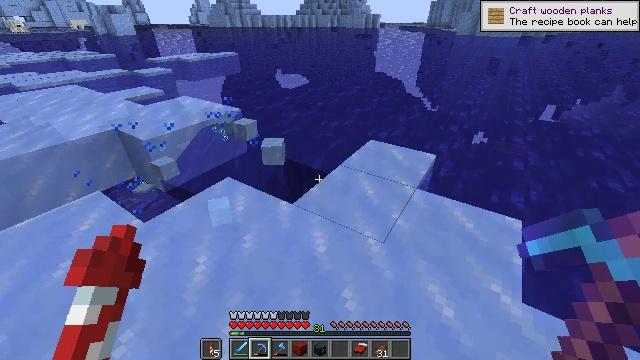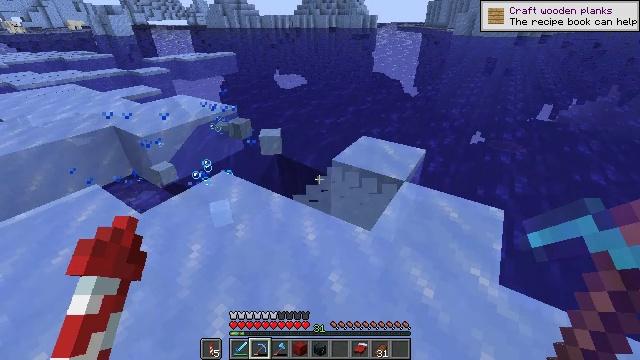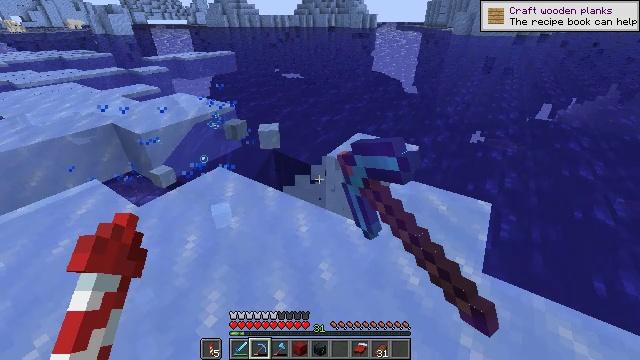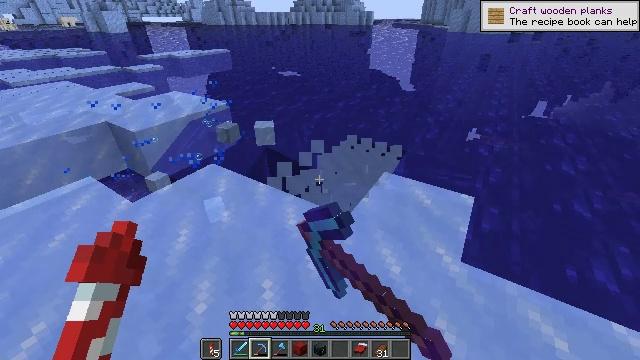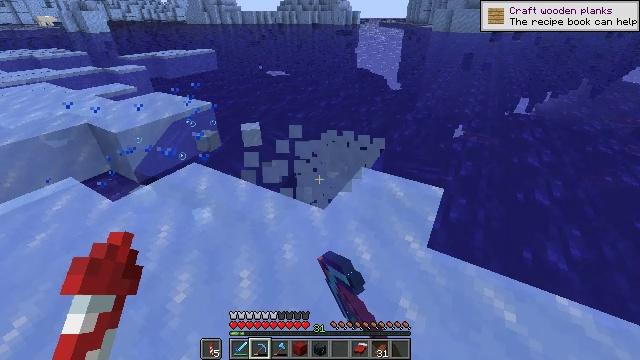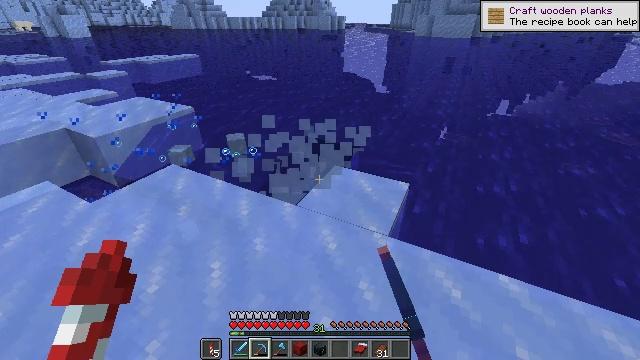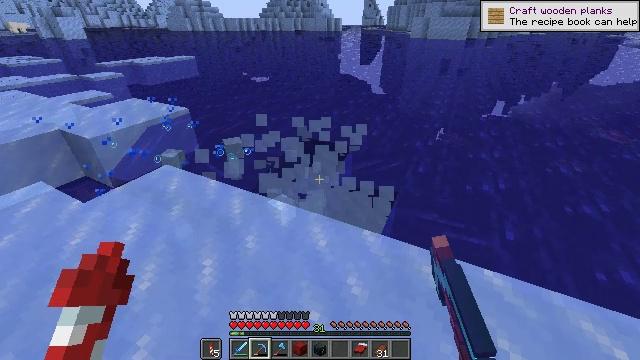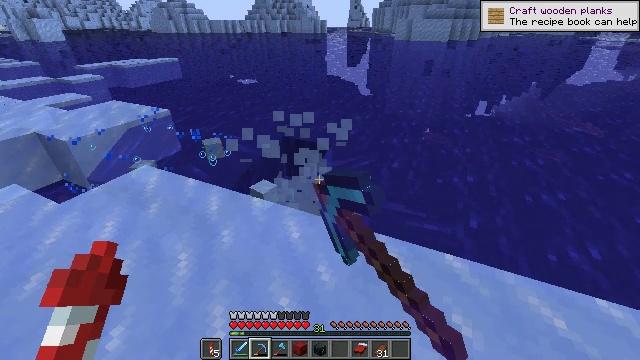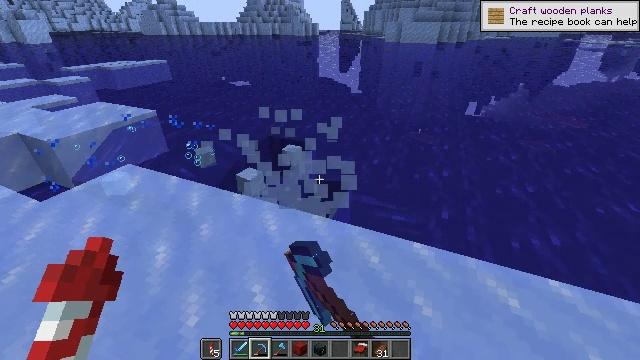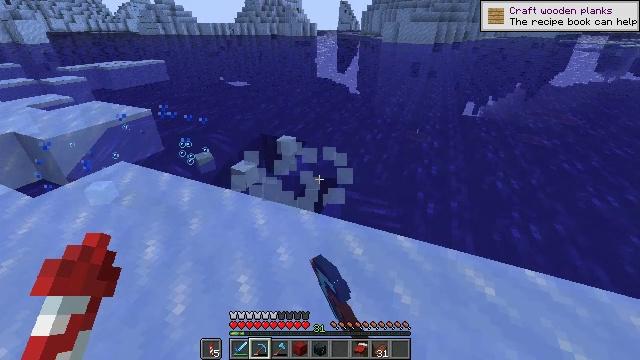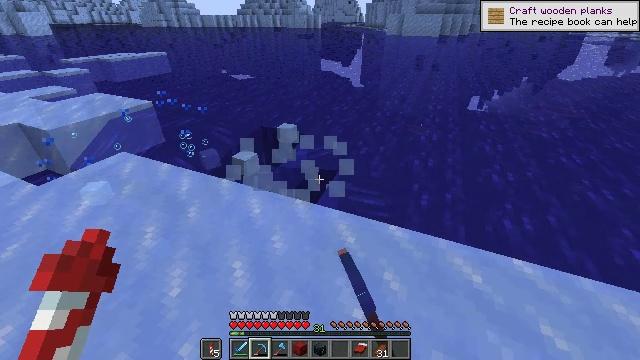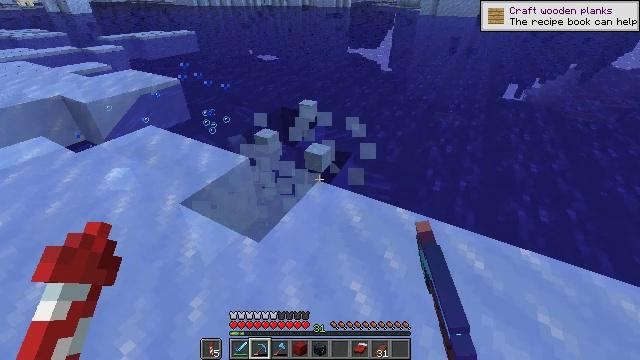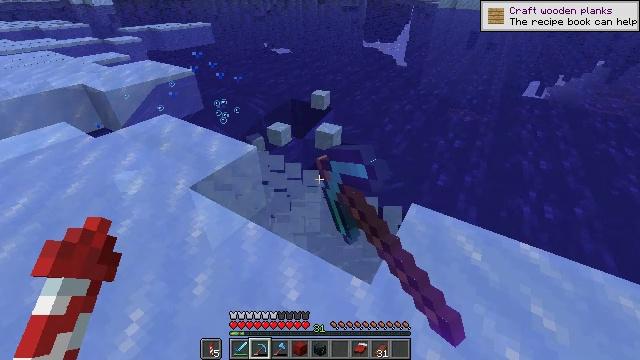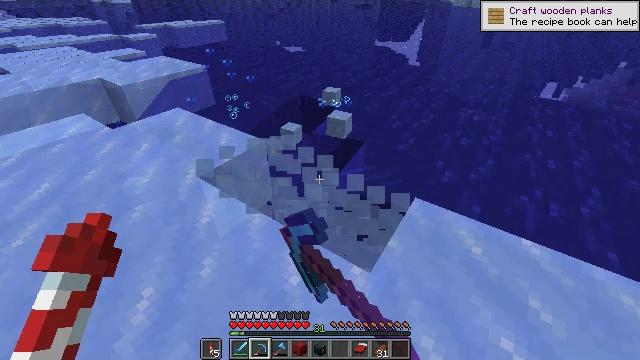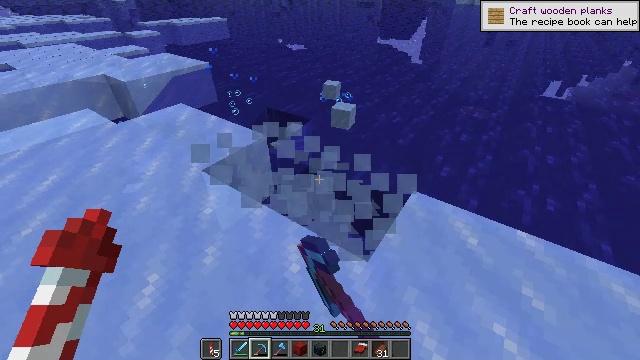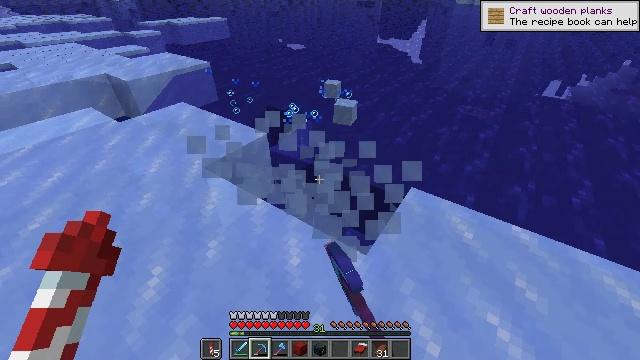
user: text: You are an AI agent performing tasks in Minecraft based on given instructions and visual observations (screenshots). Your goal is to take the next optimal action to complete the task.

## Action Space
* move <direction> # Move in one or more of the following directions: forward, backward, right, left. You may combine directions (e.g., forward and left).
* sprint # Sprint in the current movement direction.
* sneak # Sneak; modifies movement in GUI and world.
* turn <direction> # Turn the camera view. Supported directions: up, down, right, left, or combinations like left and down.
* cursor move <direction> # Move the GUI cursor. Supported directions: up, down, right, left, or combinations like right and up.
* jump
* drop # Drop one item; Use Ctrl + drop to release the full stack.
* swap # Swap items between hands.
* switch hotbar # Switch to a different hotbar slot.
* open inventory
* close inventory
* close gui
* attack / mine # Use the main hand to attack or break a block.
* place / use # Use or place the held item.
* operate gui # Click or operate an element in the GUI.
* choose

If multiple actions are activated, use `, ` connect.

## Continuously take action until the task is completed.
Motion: motion action
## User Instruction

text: Mine ice to use in an ice pathway.
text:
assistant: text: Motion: move back and move right, attack / mine
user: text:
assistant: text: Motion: move back and move right, attack / mine
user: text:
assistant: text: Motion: move back and move right, attack / mine
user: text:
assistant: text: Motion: move back and move right, turn right, attack / mine
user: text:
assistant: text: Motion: move back and move right, turn right, attack / mine
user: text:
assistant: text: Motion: move back and move right, attack / mine
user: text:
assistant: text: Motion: move right, turn right, attack / mine
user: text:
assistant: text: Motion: turn right, attack / mine
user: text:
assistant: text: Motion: attack / mine
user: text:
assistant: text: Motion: turn down, attack / mine
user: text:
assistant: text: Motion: turn left and down, attack / mine
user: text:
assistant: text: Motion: move left, turn left and down, attack / mine
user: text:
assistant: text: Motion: move back and move left, turn left, attack / mine
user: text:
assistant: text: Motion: move back and move left, attack / mine
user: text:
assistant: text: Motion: move back and move left, attack / mine
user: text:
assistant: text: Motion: move back and move left, attack / mine
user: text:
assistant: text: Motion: move left, turn right, attack / mine
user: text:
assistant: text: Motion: move left, turn right, attack / mine
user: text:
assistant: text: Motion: move right, turn right, attack / mine
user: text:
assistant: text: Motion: move right, turn right, attack / mine
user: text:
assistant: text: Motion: move right, turn right, attack / mine
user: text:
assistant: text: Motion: move back and move right, turn right, attack / mine
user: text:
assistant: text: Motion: move back and move right, attack / mine
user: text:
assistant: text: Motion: move back and move right, attack / mine
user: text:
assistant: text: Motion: move back and move right, attack / mine
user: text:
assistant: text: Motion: move right, turn right, attack / mine
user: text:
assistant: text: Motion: move right, turn right and up, attack / mine
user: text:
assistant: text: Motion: move right, turn right, attack / mine
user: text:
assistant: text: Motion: move right, attack / mine
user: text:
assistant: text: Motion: move forward and move right, attack / mine